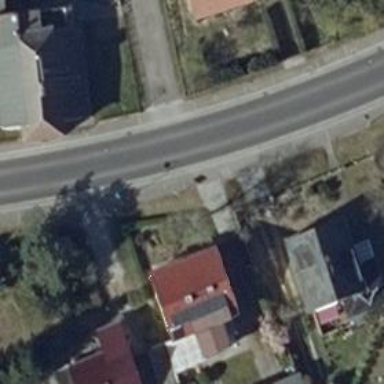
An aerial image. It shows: Primary highway with asphalt surface and sidewalks on both sides.